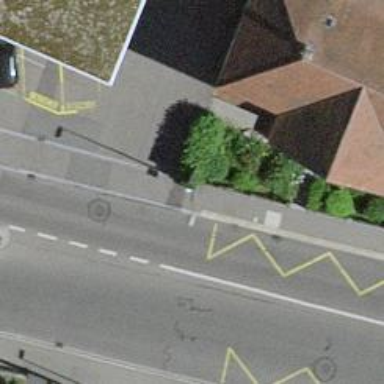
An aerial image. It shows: Platform for public transport on the road.